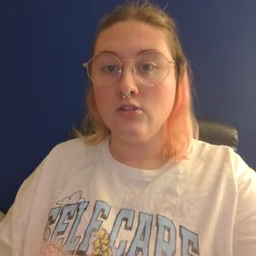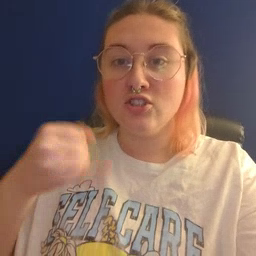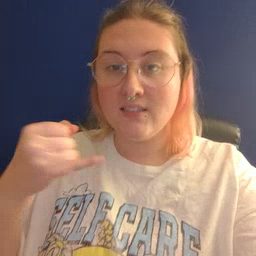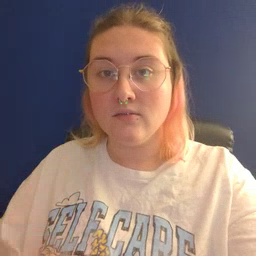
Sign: jeans